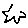
Label: star